Interaction volume radius: 10 \u00c5
Interaction volume height: 35 \u00c5
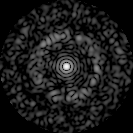
Disorder parameter: 0.8343